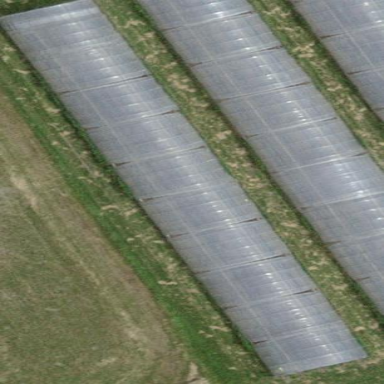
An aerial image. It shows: Greenhouse.